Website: apple
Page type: account-selection
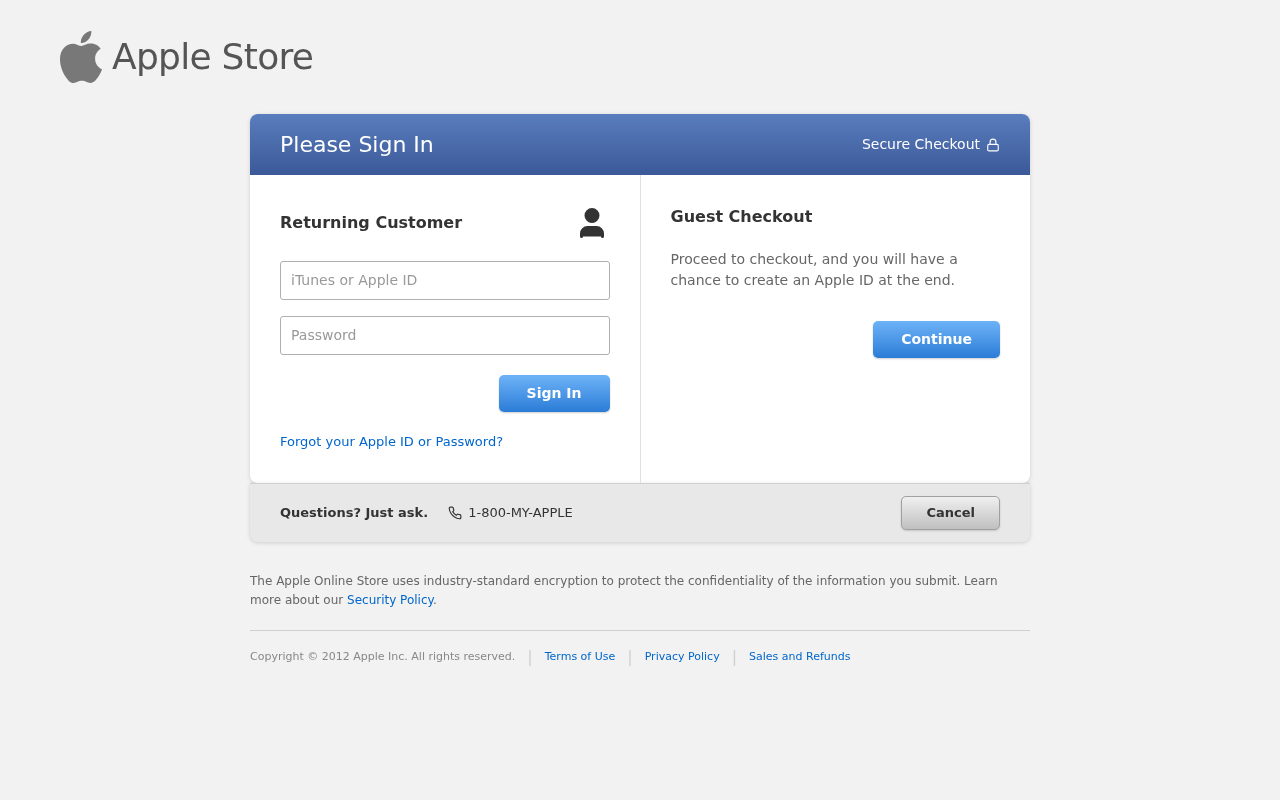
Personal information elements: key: PII_LOGIN_USERNAME
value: brian3218